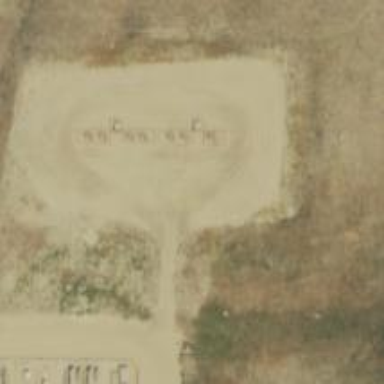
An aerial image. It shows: Petroleum well.